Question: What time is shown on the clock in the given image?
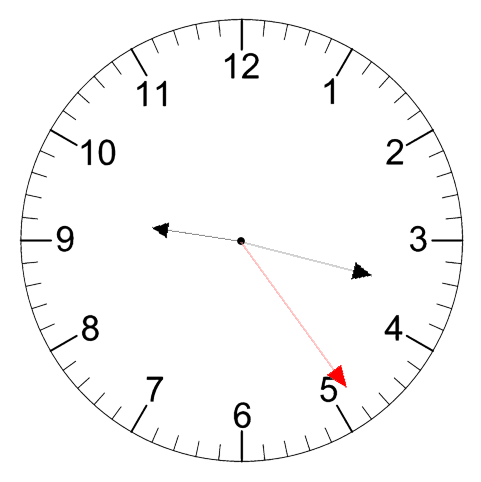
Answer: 09:17:24